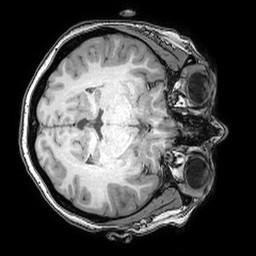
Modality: T1w
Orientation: axial
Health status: ill
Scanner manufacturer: philips
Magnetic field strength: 3 T
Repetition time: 0.007 s
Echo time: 0.0035 s